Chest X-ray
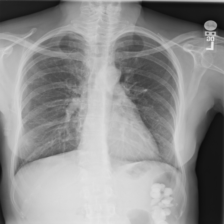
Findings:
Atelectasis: negative
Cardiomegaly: negative
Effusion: negative
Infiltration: negative
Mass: negative
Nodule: negative
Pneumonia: negative
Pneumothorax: negative
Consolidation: negative
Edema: negative
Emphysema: negative
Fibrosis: negative
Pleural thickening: negative
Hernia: negative